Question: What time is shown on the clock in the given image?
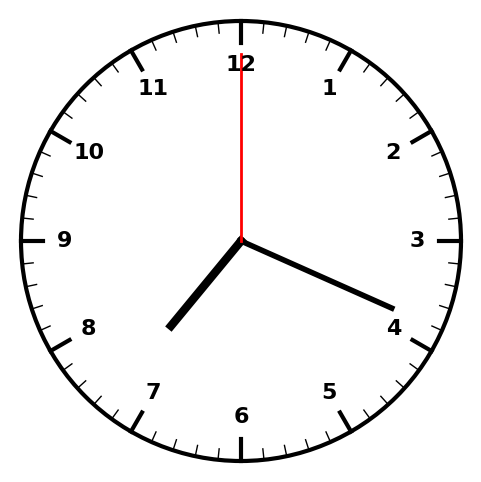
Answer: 07:19:00